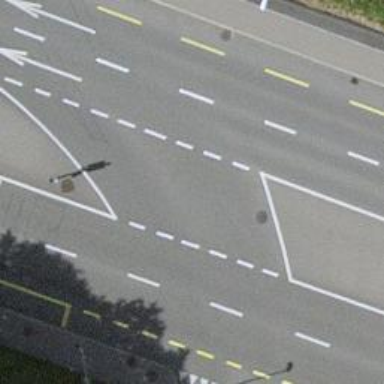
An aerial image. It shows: Road with traffic signals.